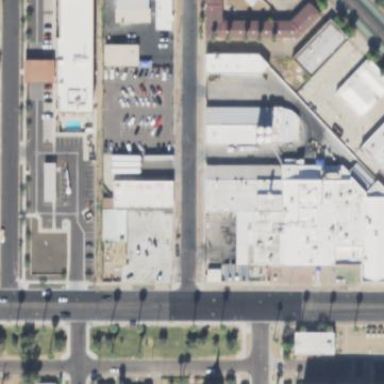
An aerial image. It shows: Commercial building.